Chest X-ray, AP view. Patient: 46 years old, sex M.
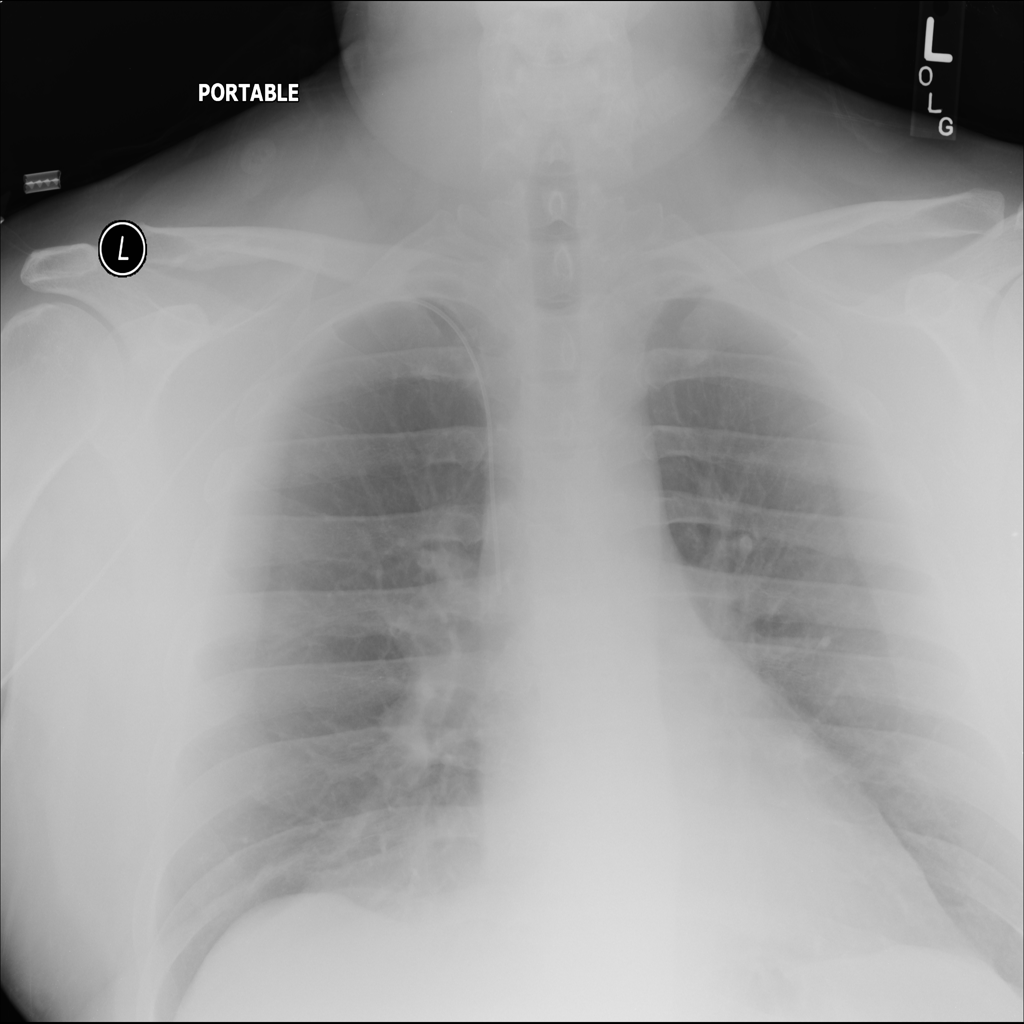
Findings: No Finding